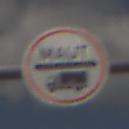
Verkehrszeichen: Mautpflicht
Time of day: Midday
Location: Outdoor (RoadRail)
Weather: PartlyCloudy
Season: NotSpecified
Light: Natural